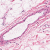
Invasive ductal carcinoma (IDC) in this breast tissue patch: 0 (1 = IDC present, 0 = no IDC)